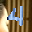
Label: 4